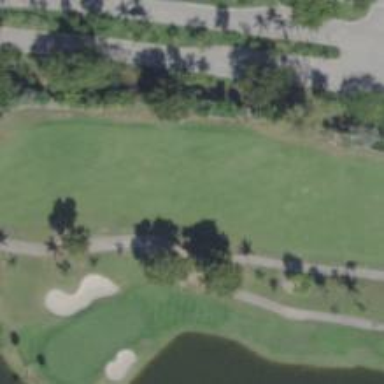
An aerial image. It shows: Service road used as golf cart path.